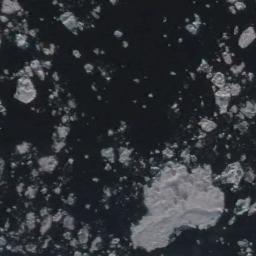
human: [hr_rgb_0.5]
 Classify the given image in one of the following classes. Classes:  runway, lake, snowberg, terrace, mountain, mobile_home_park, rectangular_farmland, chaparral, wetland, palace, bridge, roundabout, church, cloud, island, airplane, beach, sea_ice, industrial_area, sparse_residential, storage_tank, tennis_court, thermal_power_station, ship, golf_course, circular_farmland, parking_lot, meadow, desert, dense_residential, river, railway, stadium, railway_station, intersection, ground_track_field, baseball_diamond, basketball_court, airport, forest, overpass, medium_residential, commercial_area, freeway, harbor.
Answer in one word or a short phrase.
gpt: sea_ice